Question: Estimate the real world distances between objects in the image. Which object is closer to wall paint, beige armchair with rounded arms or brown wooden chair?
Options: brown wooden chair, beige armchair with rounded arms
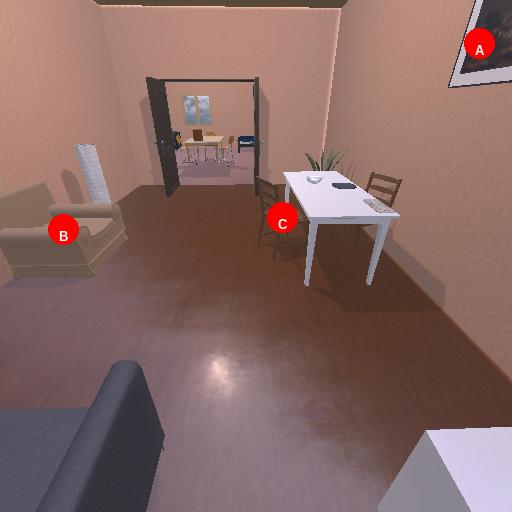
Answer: brown wooden chair